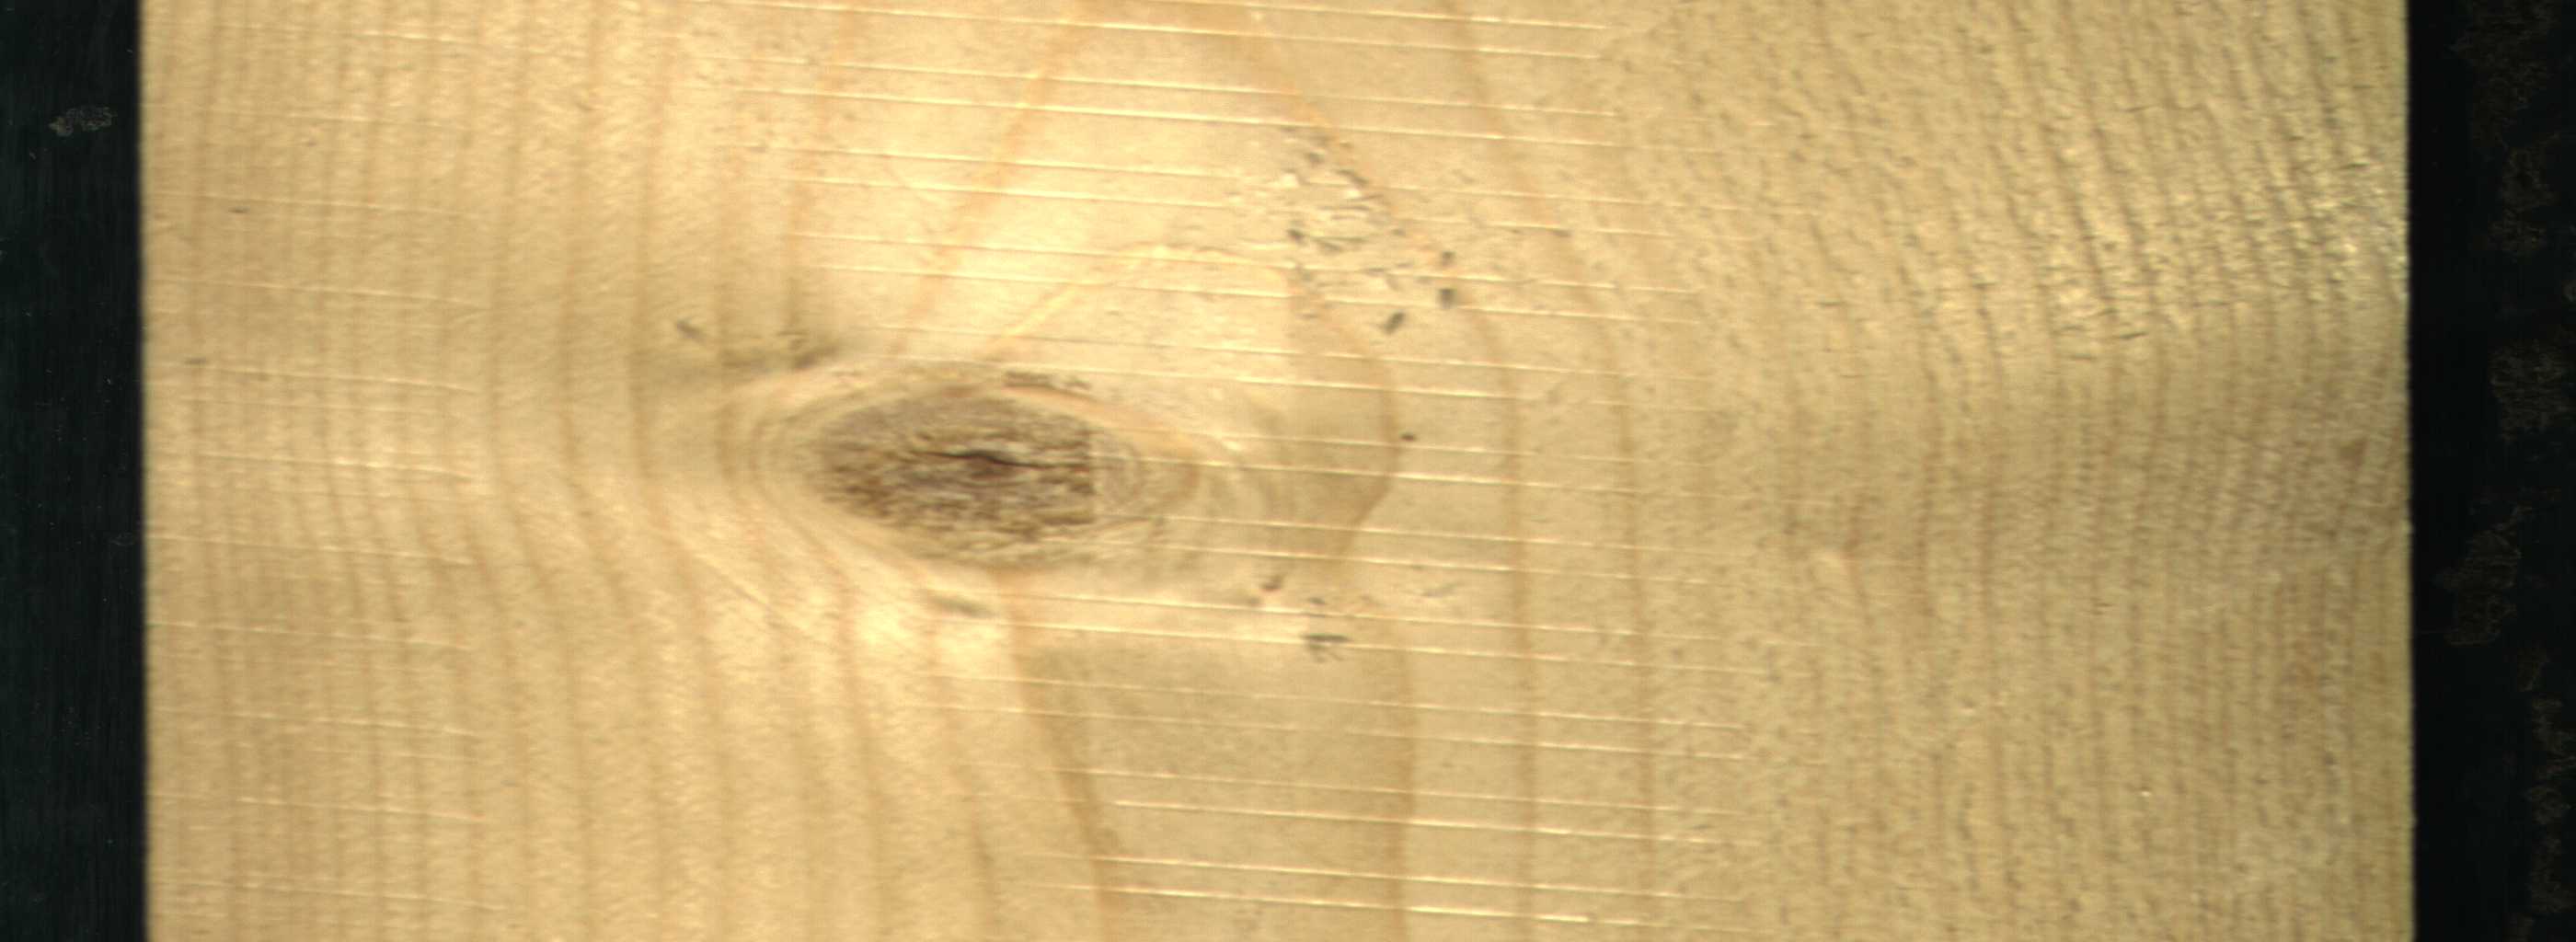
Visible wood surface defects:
Live_Knot